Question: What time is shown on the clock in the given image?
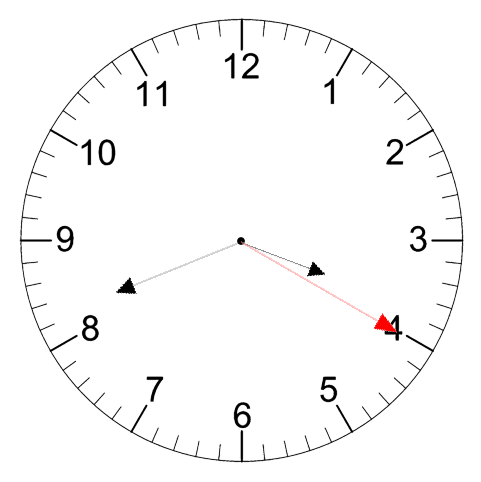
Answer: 03:41:20